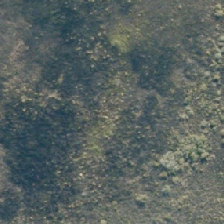
Land cover: herbaceous_freshwater_vege